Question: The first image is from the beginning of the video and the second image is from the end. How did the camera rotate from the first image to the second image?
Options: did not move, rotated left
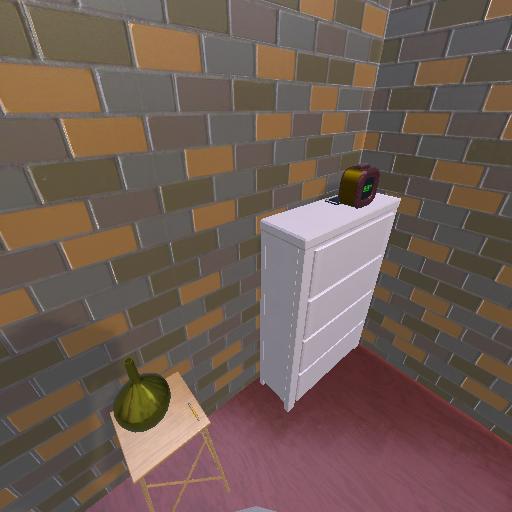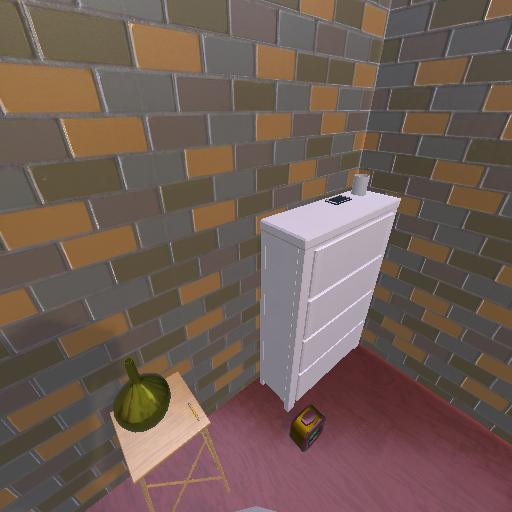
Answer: did not move